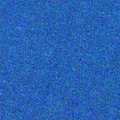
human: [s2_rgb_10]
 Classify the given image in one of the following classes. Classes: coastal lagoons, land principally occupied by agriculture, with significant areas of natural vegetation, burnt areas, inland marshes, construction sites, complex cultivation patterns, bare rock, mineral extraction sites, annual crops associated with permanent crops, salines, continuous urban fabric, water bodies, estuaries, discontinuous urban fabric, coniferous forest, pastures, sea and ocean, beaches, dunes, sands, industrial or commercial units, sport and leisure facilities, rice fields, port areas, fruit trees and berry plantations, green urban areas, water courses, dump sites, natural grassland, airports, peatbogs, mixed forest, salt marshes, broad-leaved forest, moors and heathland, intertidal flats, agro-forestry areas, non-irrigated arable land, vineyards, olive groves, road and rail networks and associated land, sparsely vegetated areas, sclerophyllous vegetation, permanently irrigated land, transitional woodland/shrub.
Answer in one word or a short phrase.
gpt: sea and ocean